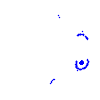
Particle: pion